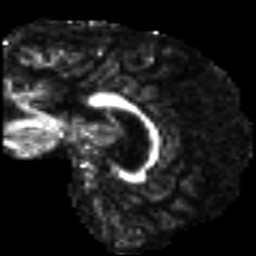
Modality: FA
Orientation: sagittal
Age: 32
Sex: male
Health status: healthy
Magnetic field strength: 3 T
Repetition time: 9 s
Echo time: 0.093 s